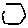
Label: hexagon